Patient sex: F
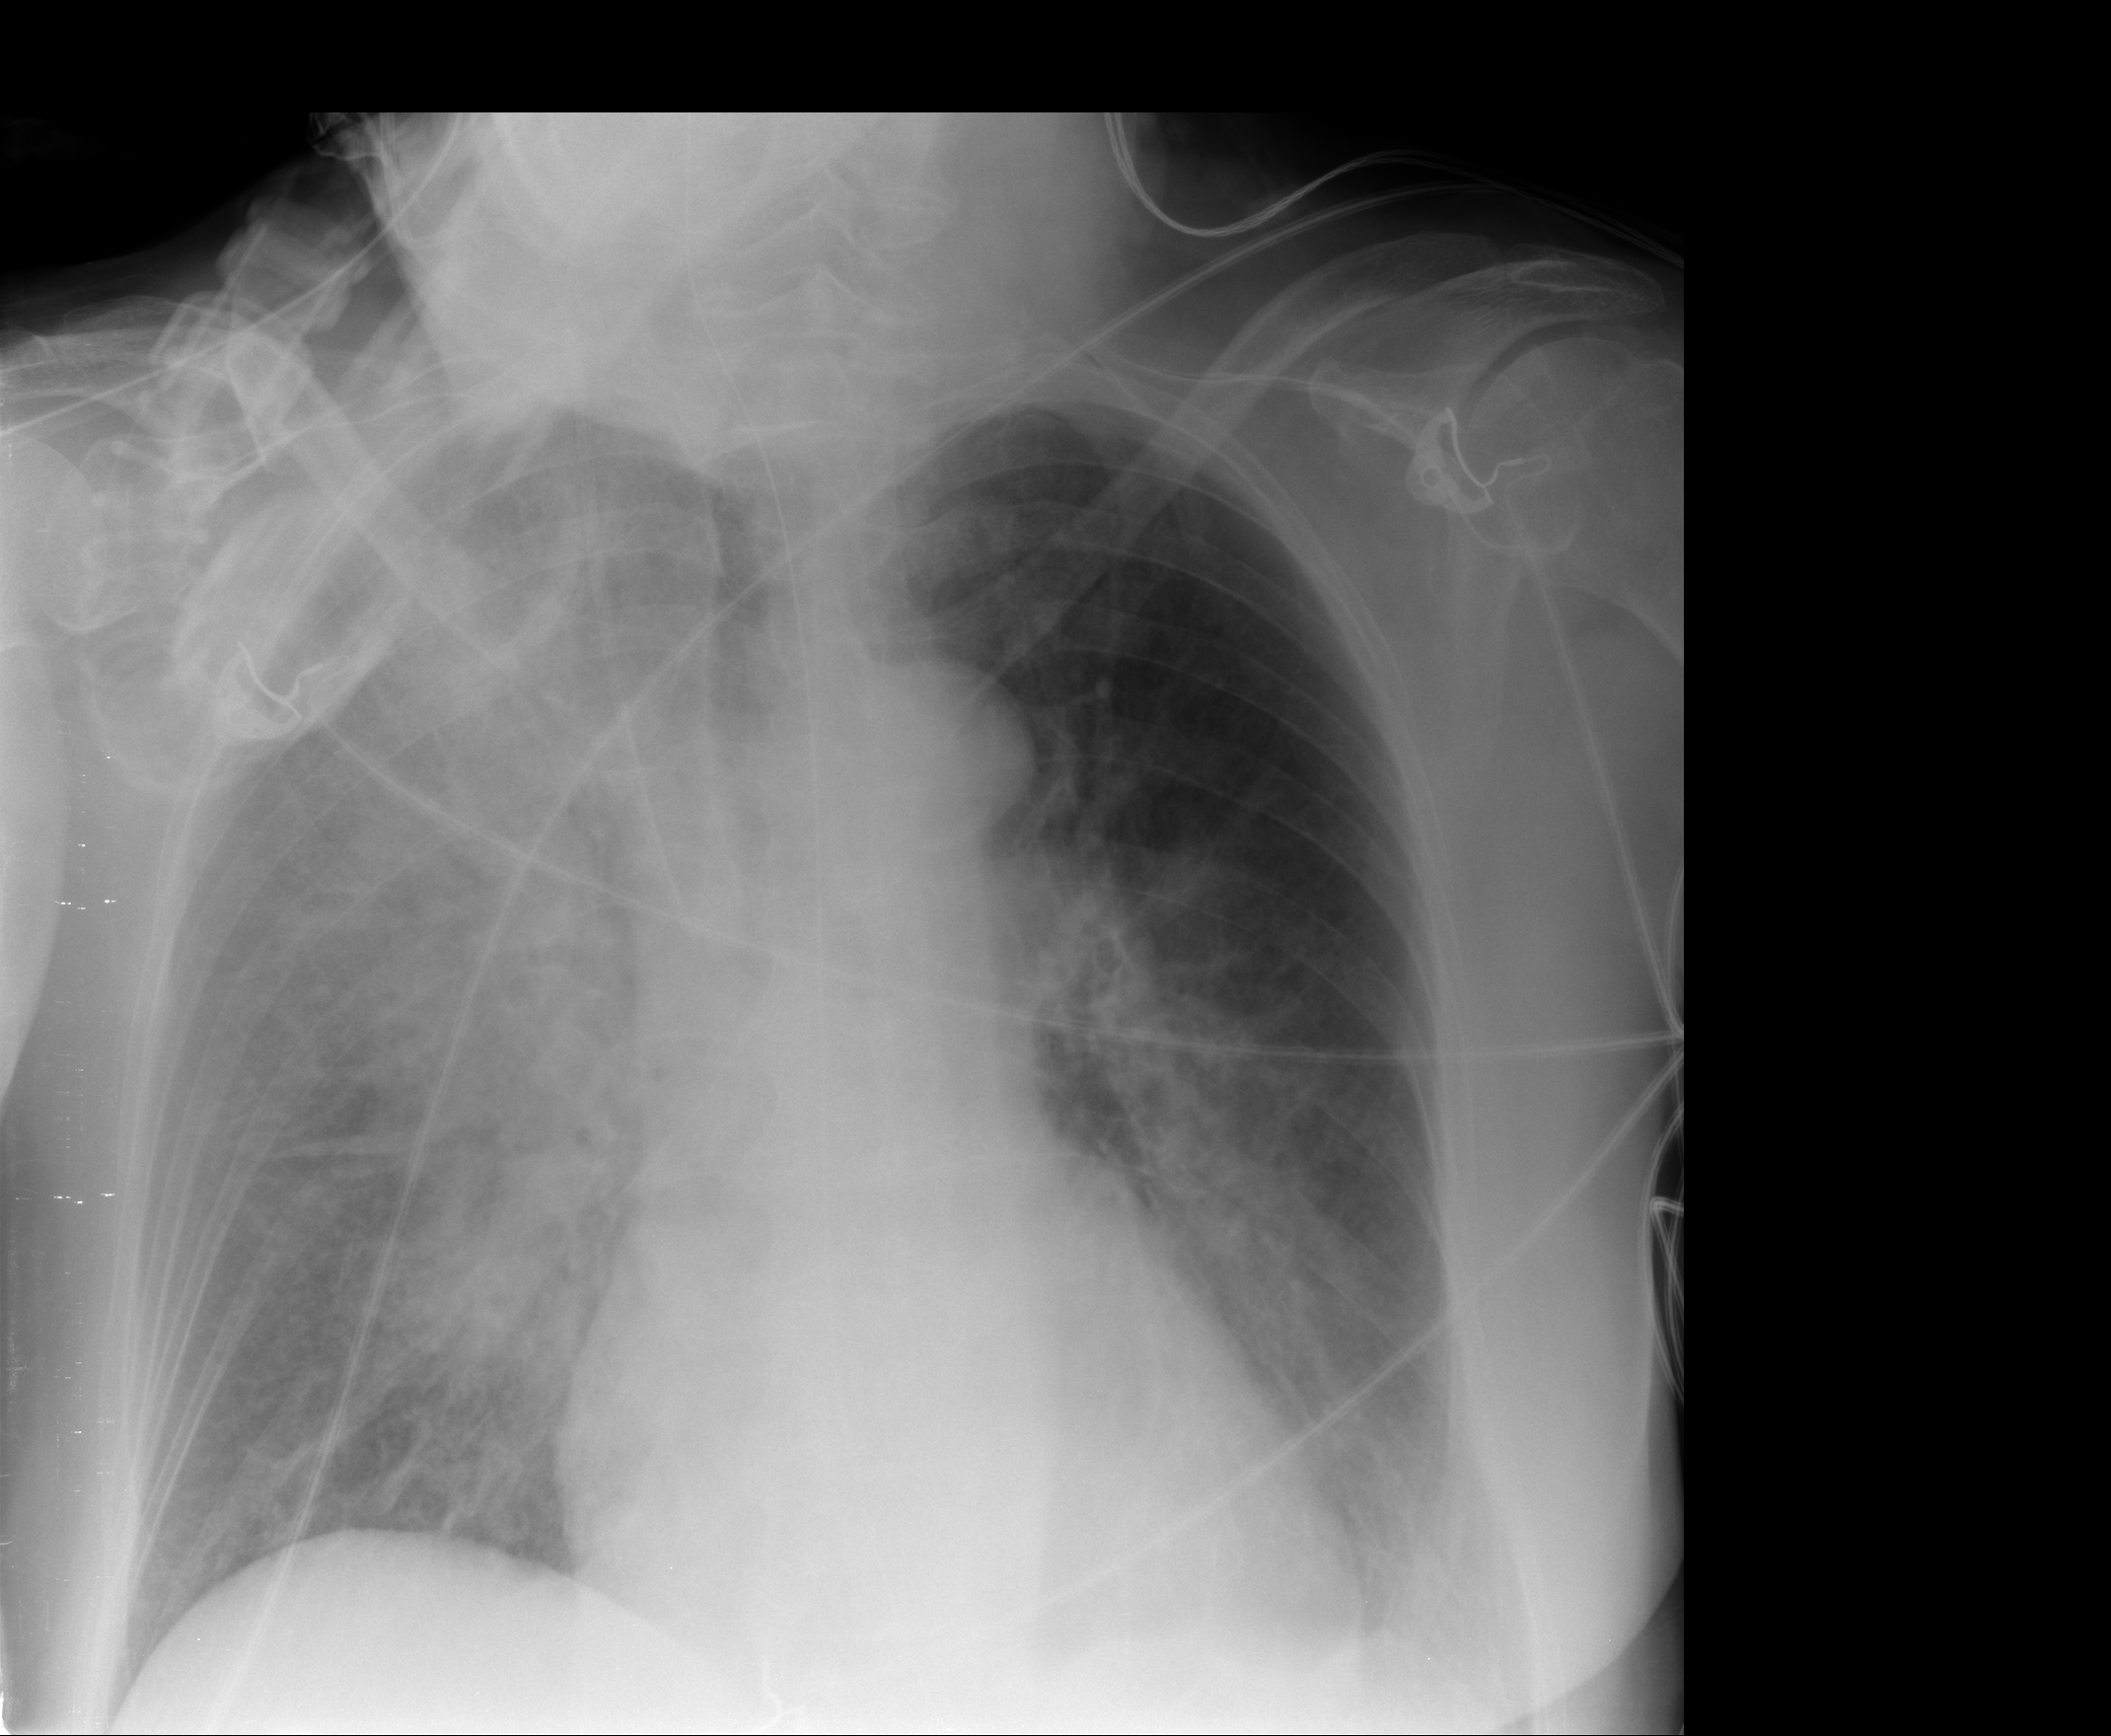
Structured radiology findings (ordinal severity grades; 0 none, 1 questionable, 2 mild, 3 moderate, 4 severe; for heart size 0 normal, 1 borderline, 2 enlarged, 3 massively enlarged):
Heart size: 0
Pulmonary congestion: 1
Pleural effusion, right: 0
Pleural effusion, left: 0
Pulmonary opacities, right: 3
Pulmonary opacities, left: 0
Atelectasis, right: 2
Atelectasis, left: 0